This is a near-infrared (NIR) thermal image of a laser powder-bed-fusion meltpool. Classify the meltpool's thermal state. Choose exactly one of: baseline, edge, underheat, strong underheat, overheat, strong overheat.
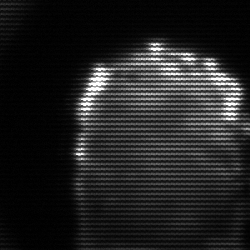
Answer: baseline